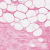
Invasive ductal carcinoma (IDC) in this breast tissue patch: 0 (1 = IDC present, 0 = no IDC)